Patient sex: F
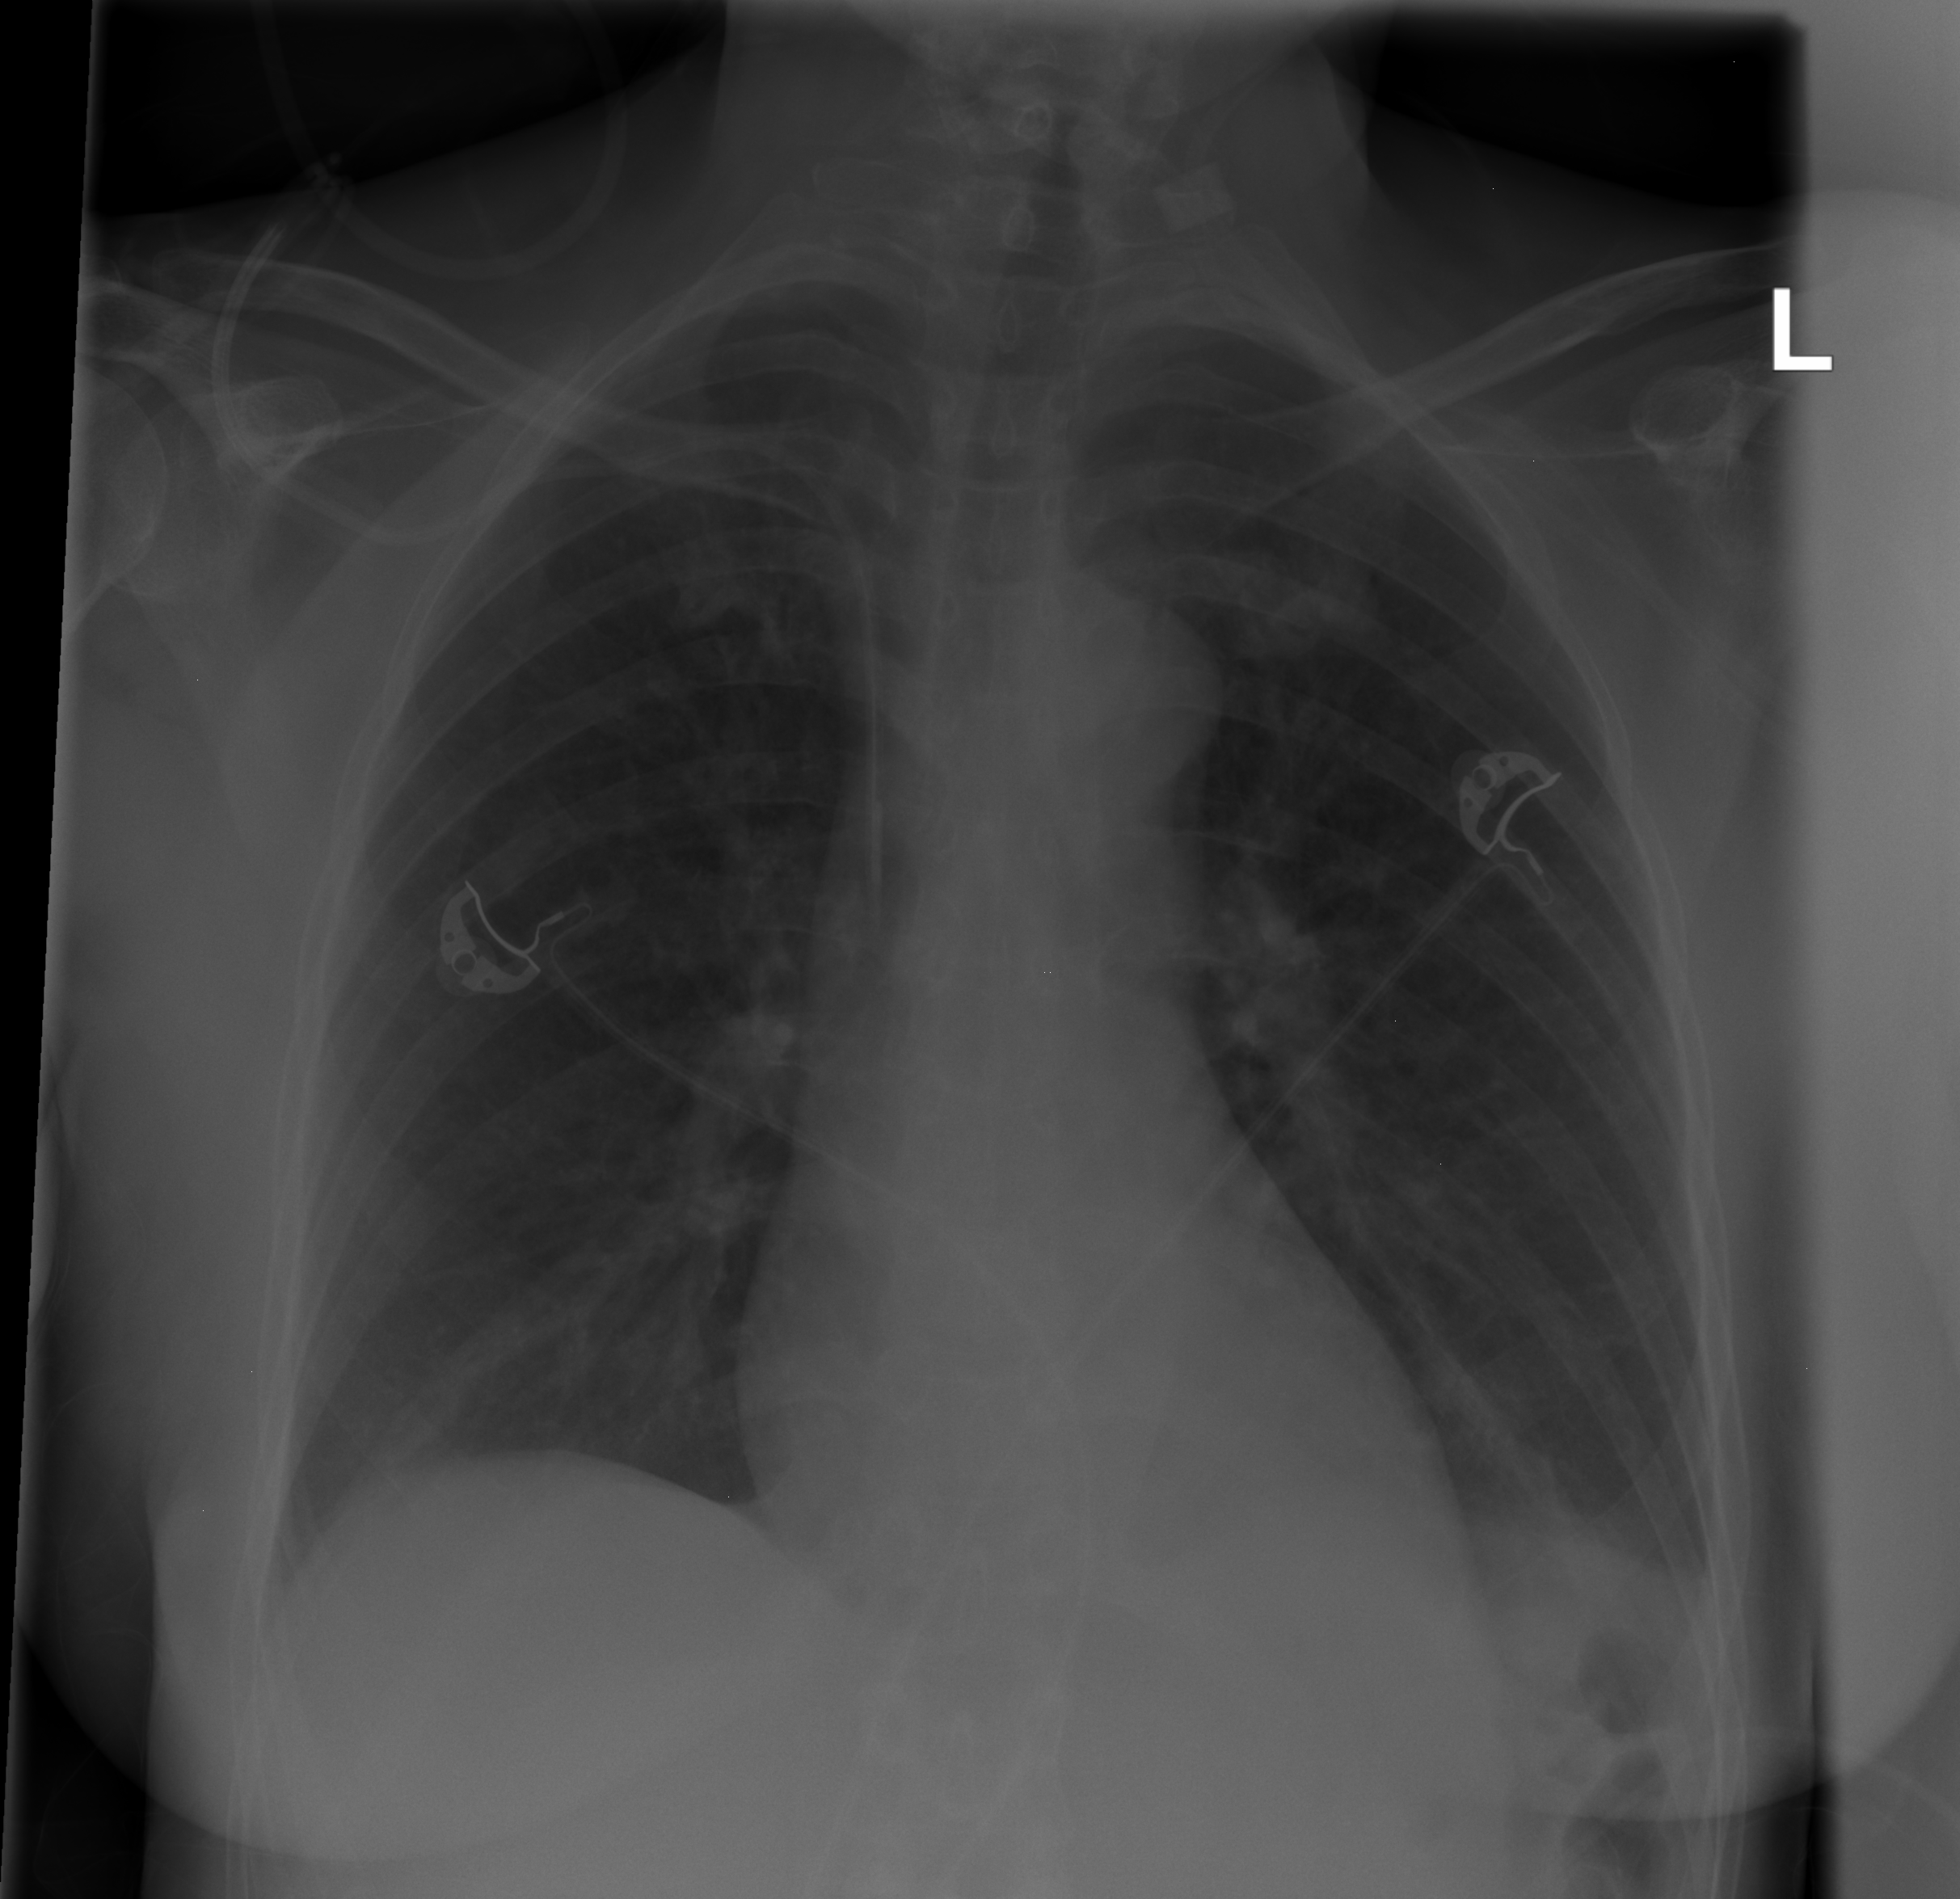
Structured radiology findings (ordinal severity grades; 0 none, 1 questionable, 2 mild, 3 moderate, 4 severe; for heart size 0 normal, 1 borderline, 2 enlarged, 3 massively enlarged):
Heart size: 0
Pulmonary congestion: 0
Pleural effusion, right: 0
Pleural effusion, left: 0
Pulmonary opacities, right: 0
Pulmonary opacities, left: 0
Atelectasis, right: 0
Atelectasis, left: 2